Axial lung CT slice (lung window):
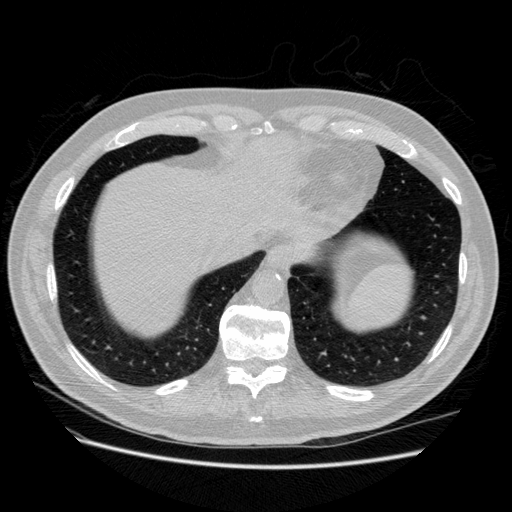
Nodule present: no